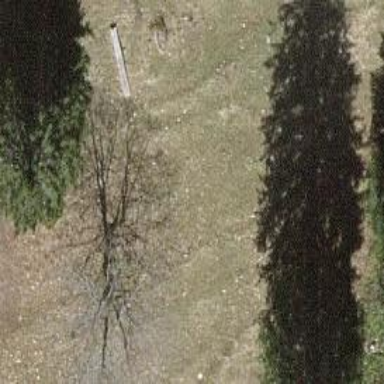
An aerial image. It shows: Single tag "natural: tree."